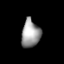
Tissue: lung
Cell type: Epithelial cells
Senescence score: 0.1243
Nuclear area (px): 503
Mean DAPI intensity: 155.07